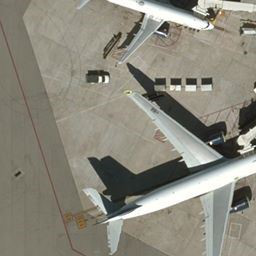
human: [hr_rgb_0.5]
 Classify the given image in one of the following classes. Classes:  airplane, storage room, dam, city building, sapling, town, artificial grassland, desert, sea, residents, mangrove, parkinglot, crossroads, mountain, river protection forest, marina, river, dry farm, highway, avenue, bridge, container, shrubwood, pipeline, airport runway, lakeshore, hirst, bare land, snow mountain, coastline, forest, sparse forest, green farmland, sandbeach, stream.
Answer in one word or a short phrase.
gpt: airplane